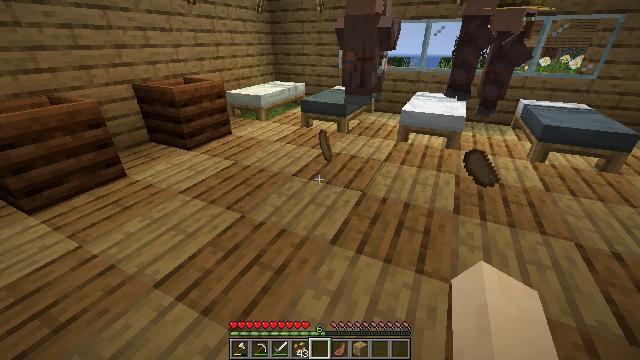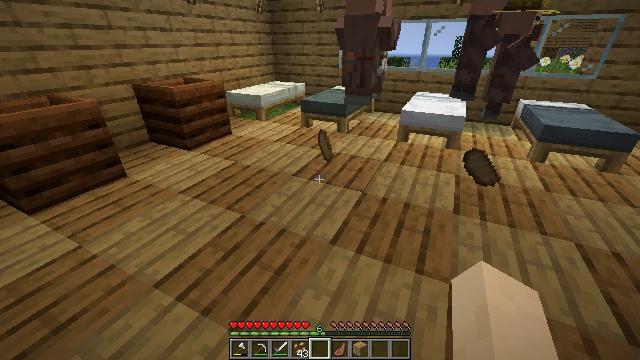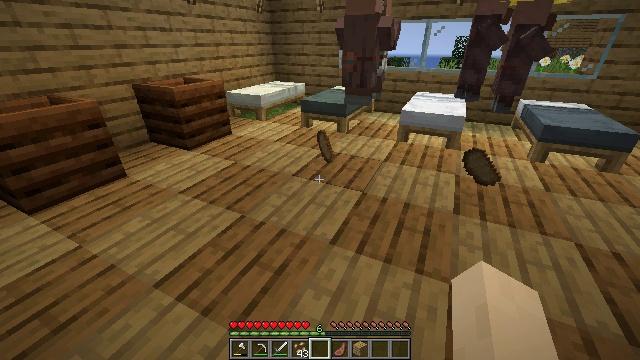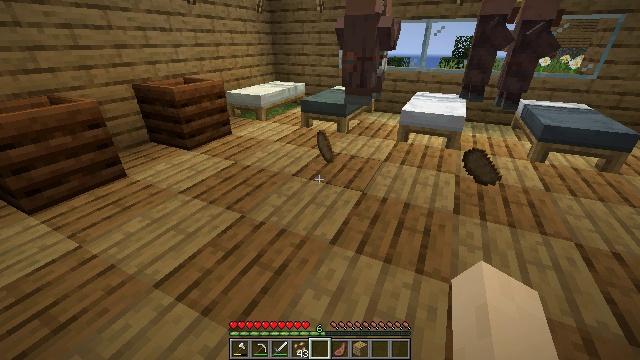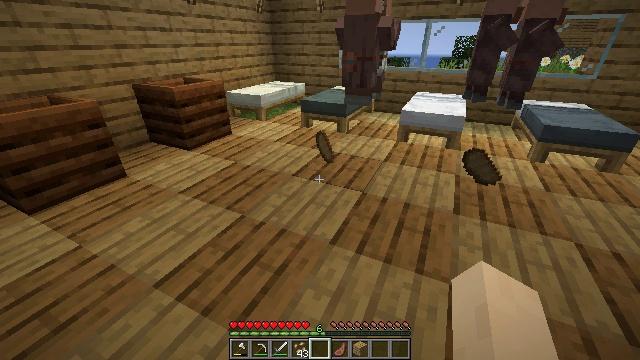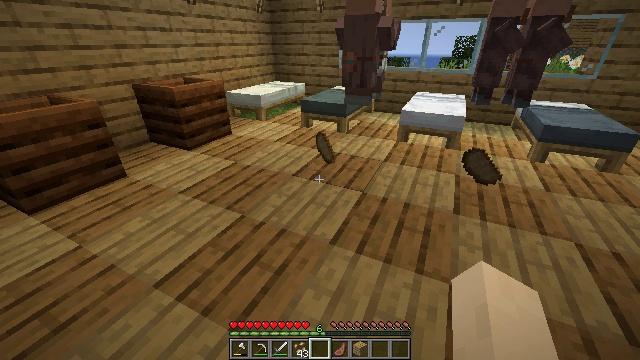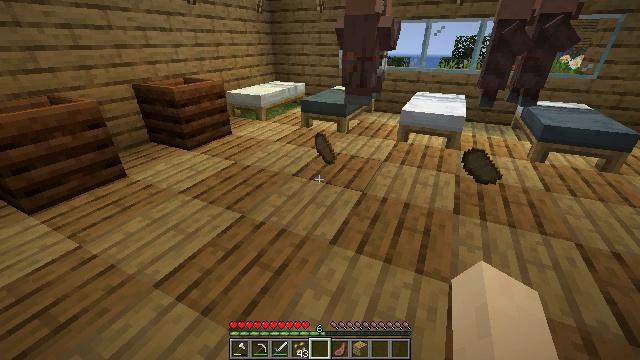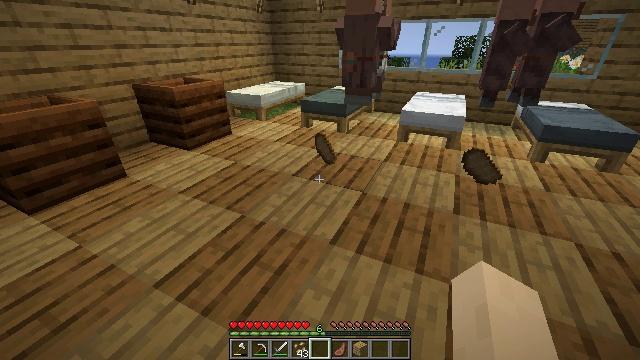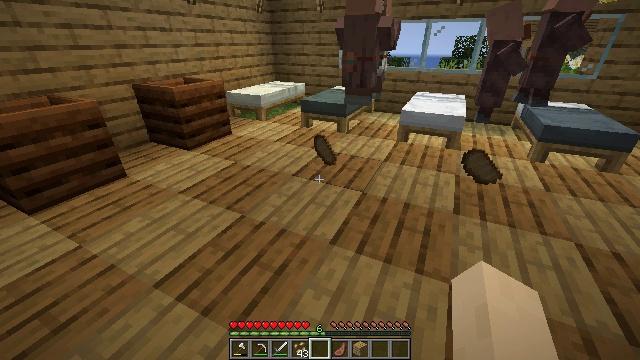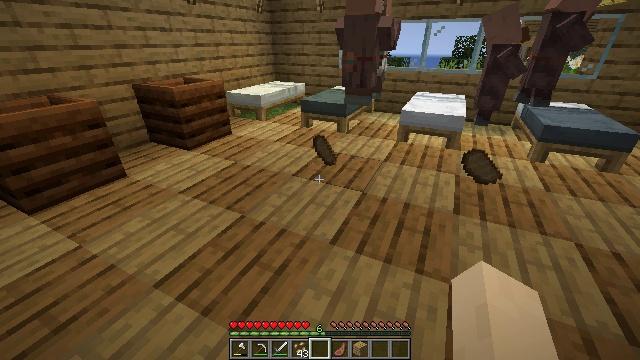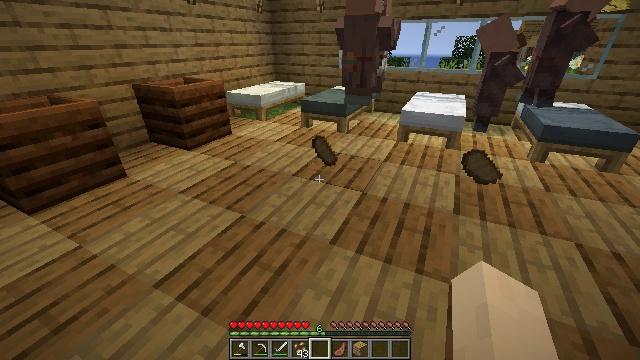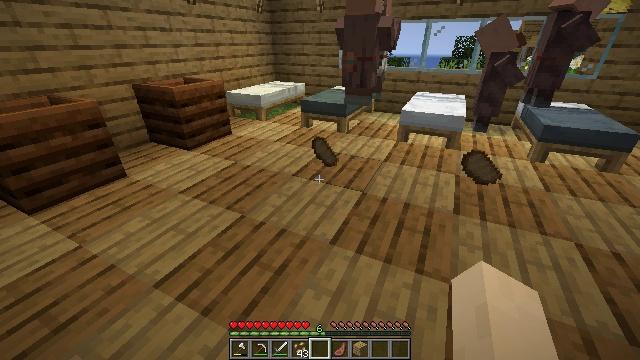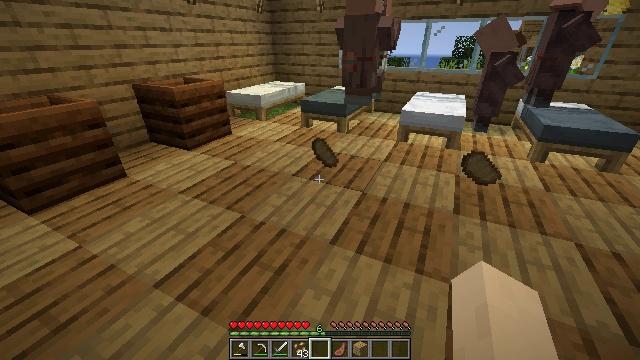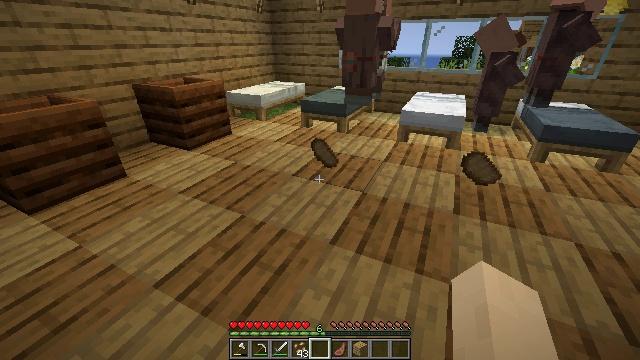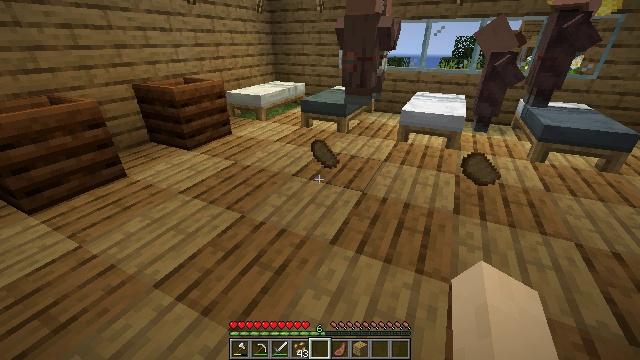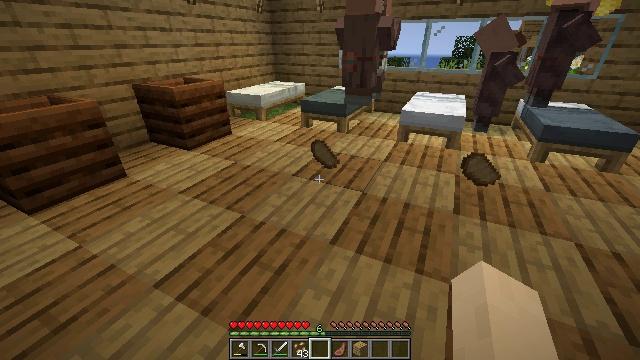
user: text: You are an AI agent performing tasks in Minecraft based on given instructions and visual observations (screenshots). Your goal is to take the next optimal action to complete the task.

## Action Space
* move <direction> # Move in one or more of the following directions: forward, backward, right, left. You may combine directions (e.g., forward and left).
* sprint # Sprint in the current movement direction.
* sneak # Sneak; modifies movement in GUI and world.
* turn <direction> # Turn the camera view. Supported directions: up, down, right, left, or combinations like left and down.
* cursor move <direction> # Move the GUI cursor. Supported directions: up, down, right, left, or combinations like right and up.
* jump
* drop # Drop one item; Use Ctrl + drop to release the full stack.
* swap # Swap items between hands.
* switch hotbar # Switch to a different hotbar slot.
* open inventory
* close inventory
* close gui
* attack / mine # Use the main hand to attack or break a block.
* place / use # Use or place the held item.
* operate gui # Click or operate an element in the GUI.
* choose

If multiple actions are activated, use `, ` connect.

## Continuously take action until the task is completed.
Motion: motion action
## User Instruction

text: Drop a cooked mutton.
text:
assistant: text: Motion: no_op
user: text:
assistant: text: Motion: no_op
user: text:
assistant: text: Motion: no_op
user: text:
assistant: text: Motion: no_op
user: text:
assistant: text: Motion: no_op
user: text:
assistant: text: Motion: no_op
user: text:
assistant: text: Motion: no_op
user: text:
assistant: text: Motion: no_op
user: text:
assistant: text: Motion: no_op
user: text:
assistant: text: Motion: no_op
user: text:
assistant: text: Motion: switch to hotbar 5
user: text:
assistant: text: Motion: switch to hotbar 5
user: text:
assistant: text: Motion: switch to hotbar 5
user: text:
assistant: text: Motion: switch to hotbar 5
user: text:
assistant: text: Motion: no_op
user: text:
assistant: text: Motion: no_op
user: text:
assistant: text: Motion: no_op
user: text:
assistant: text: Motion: no_op
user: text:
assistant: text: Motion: no_op
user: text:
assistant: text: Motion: no_op
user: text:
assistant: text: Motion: no_op
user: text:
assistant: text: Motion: no_op
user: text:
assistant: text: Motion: turn right
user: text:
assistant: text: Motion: no_op
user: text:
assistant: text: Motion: no_op
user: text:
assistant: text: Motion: no_op
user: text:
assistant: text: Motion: no_op
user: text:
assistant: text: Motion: no_op
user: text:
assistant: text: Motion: no_op
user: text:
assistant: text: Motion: no_op